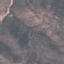
Land use / land cover: HerbaceousVegetation